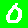
Digit: 0